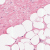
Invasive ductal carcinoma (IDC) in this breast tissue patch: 0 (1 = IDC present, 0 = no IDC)